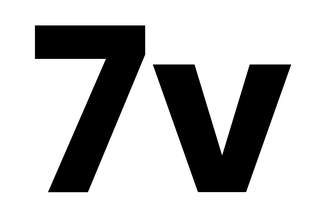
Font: Poppins-Bold